Aerial crown-view tile of a tropical tree (Barro Colorado Island, Panama), acquired 20241112:
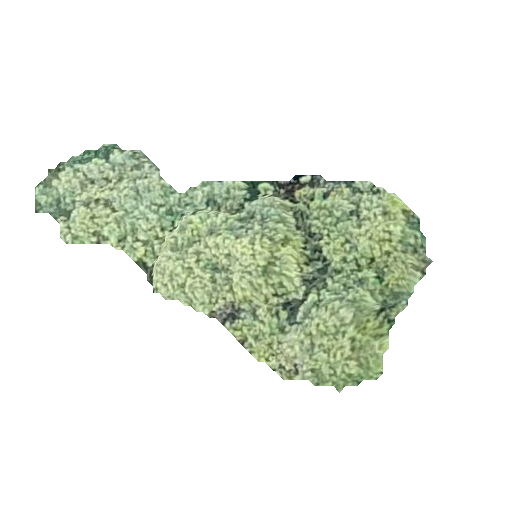
Species: Luehea seemannii
GBIF accepted scientific name: Luehea seemannii
Crown area: 82.723 m²